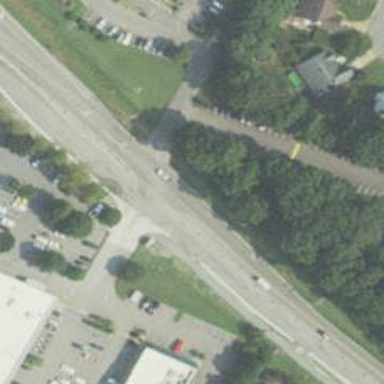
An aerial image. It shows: Road with stop sign.